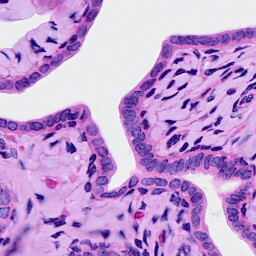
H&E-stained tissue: Ovarian